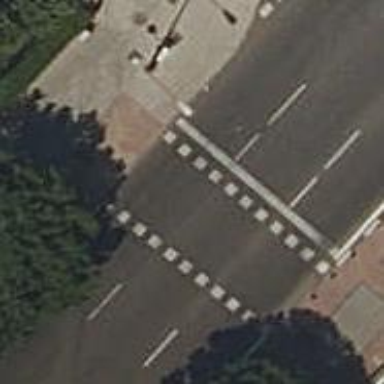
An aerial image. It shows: Marked footway crossing with traffic-calming table.